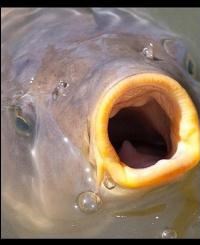
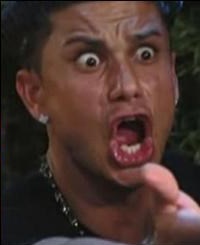
Blend attribute: Mouth Shape
Blending difficulty: High
Creative potential: High